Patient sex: M
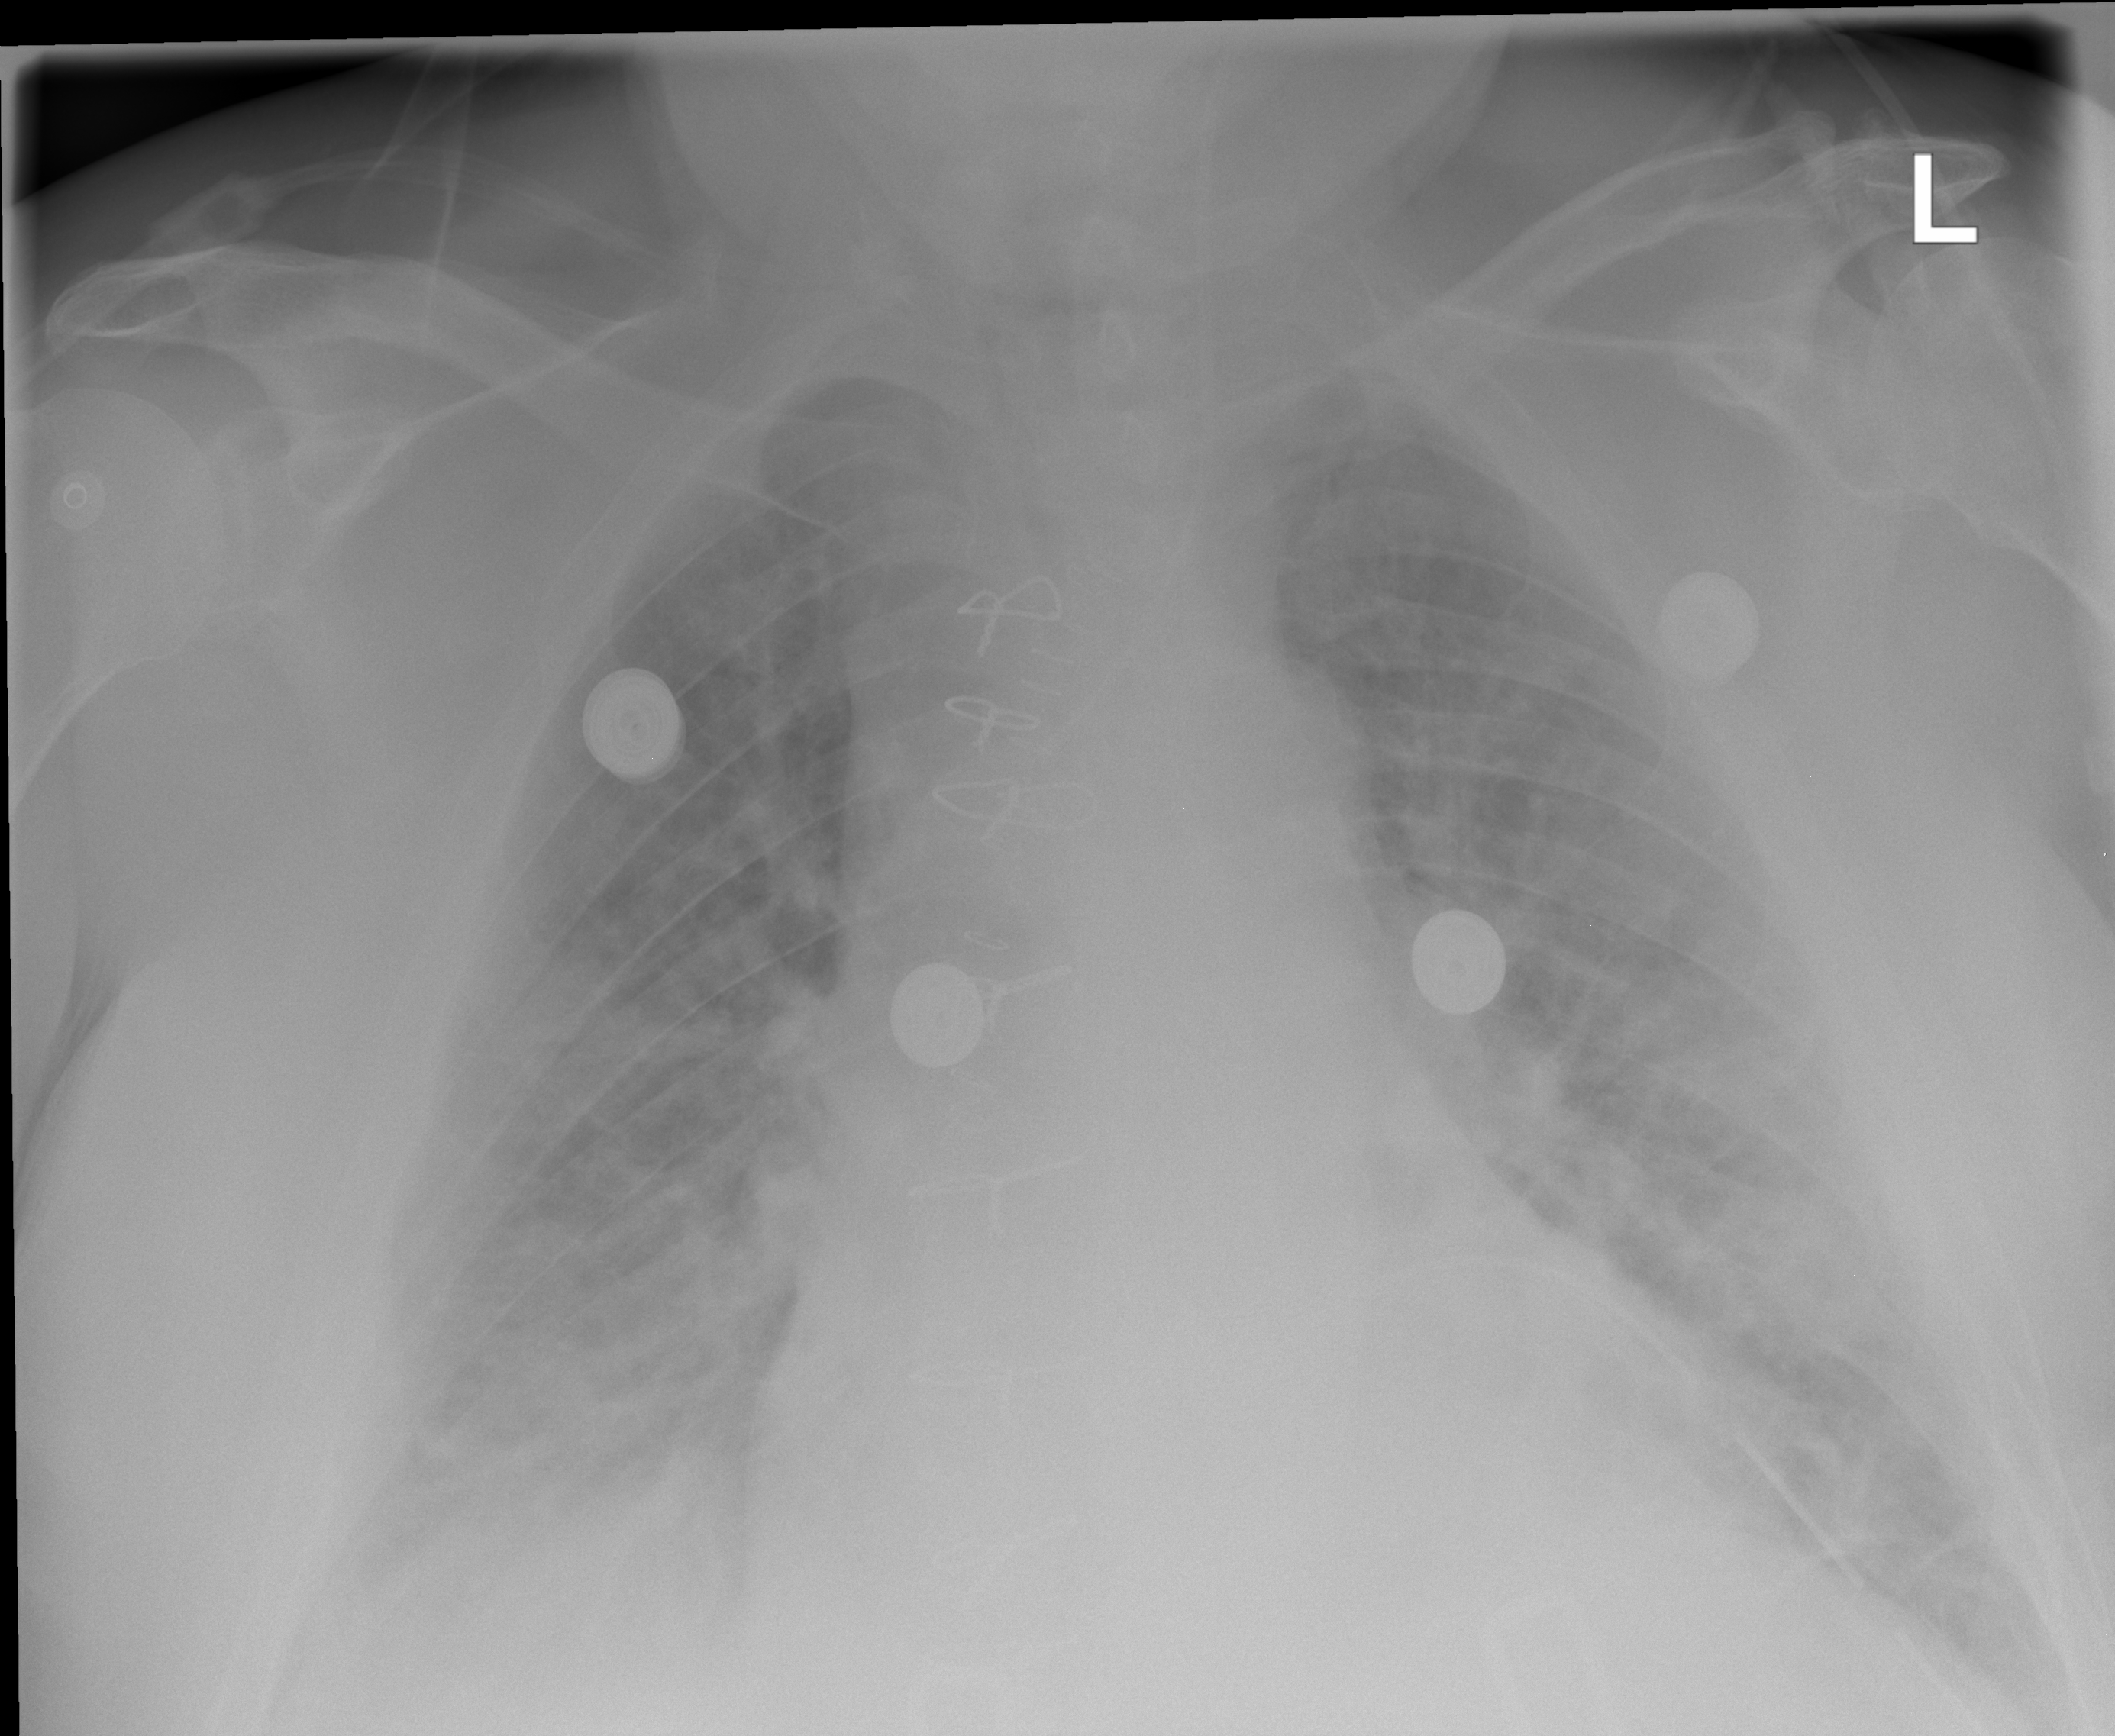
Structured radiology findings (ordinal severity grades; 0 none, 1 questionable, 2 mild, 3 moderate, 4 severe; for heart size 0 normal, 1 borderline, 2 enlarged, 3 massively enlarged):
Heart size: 2
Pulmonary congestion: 3
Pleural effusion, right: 2
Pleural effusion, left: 0
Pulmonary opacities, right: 2
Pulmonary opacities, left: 2
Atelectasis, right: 2
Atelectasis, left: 2